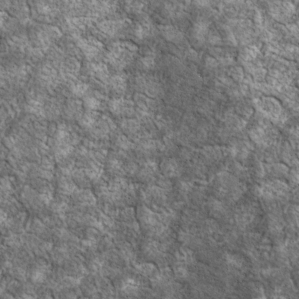
Label: non_frost